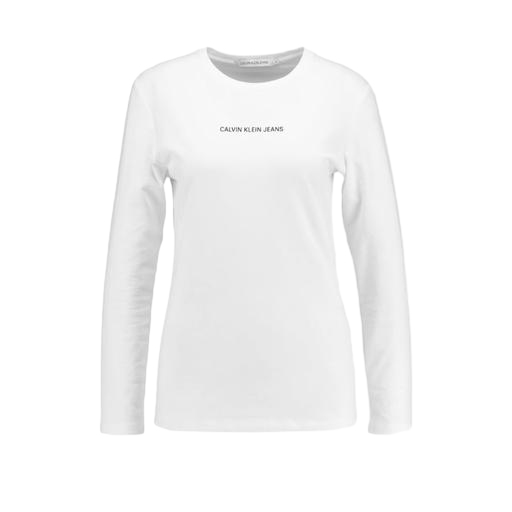
white long sleeve logo t-shirt, white modern long sleeve crew tee, white women's classic long-sleeve t-shirt, white background